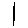
Label: line